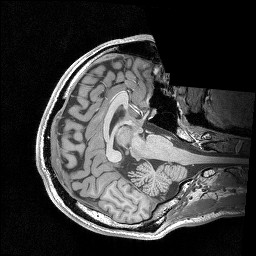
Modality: T1w
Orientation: axial